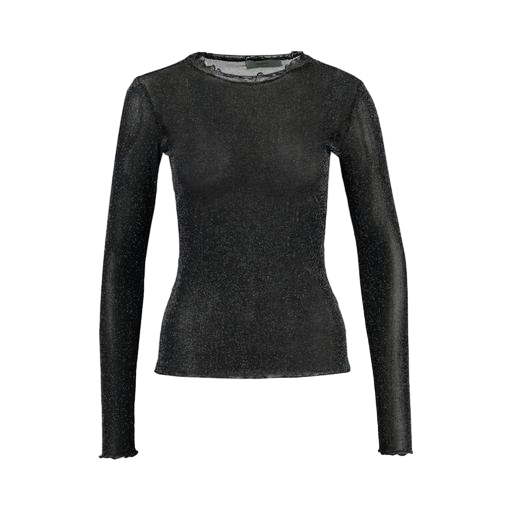
long-sleeve top, long sleeved sheer t-shirt, black eliza long-sleeved top, white background